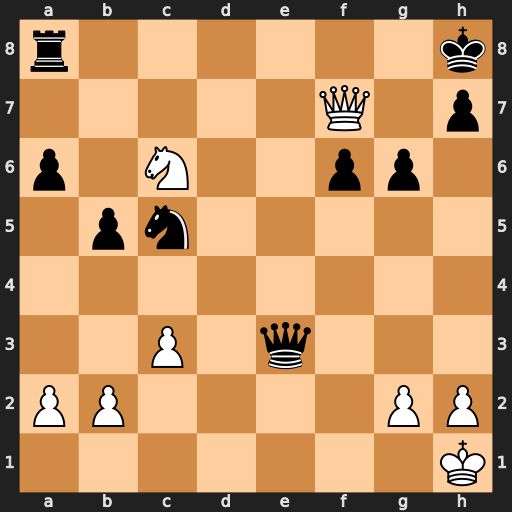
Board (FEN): r6k/5Q1p/p1N2pp1/1pn5/8/2P1q3/PP4PP/7K
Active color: w
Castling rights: -
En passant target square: -
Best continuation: Qxf6+ Kg8 Ne7+ Qxe7 Qxe7